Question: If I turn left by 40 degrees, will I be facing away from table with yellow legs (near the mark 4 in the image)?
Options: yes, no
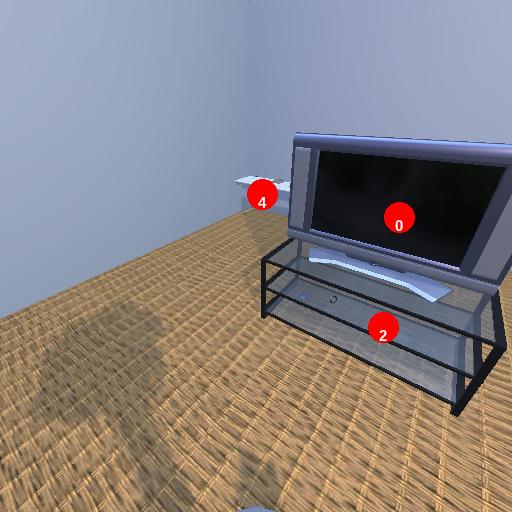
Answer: yes